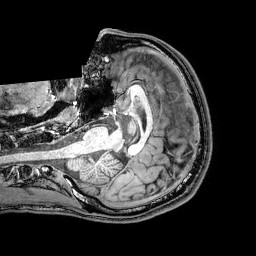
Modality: T1w
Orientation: axial
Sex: male
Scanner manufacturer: philips
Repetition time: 0.008092 s
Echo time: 0.0037 s